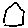
Label: house